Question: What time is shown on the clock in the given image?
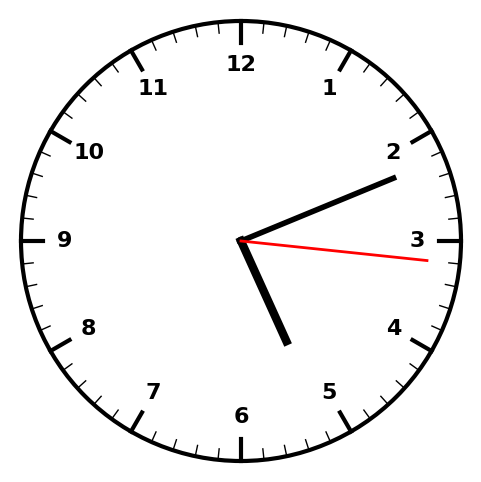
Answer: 05:11:16